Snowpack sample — Loveland Pass, Silver Plume, Colorado, USA (1/12/25, 11:40 AM MST)
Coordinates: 39.66, -105.88
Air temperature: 7 °F
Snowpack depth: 140 cm
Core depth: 10 cm
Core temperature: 41 °F
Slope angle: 11°, slope face: 30°
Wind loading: high
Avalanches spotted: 2
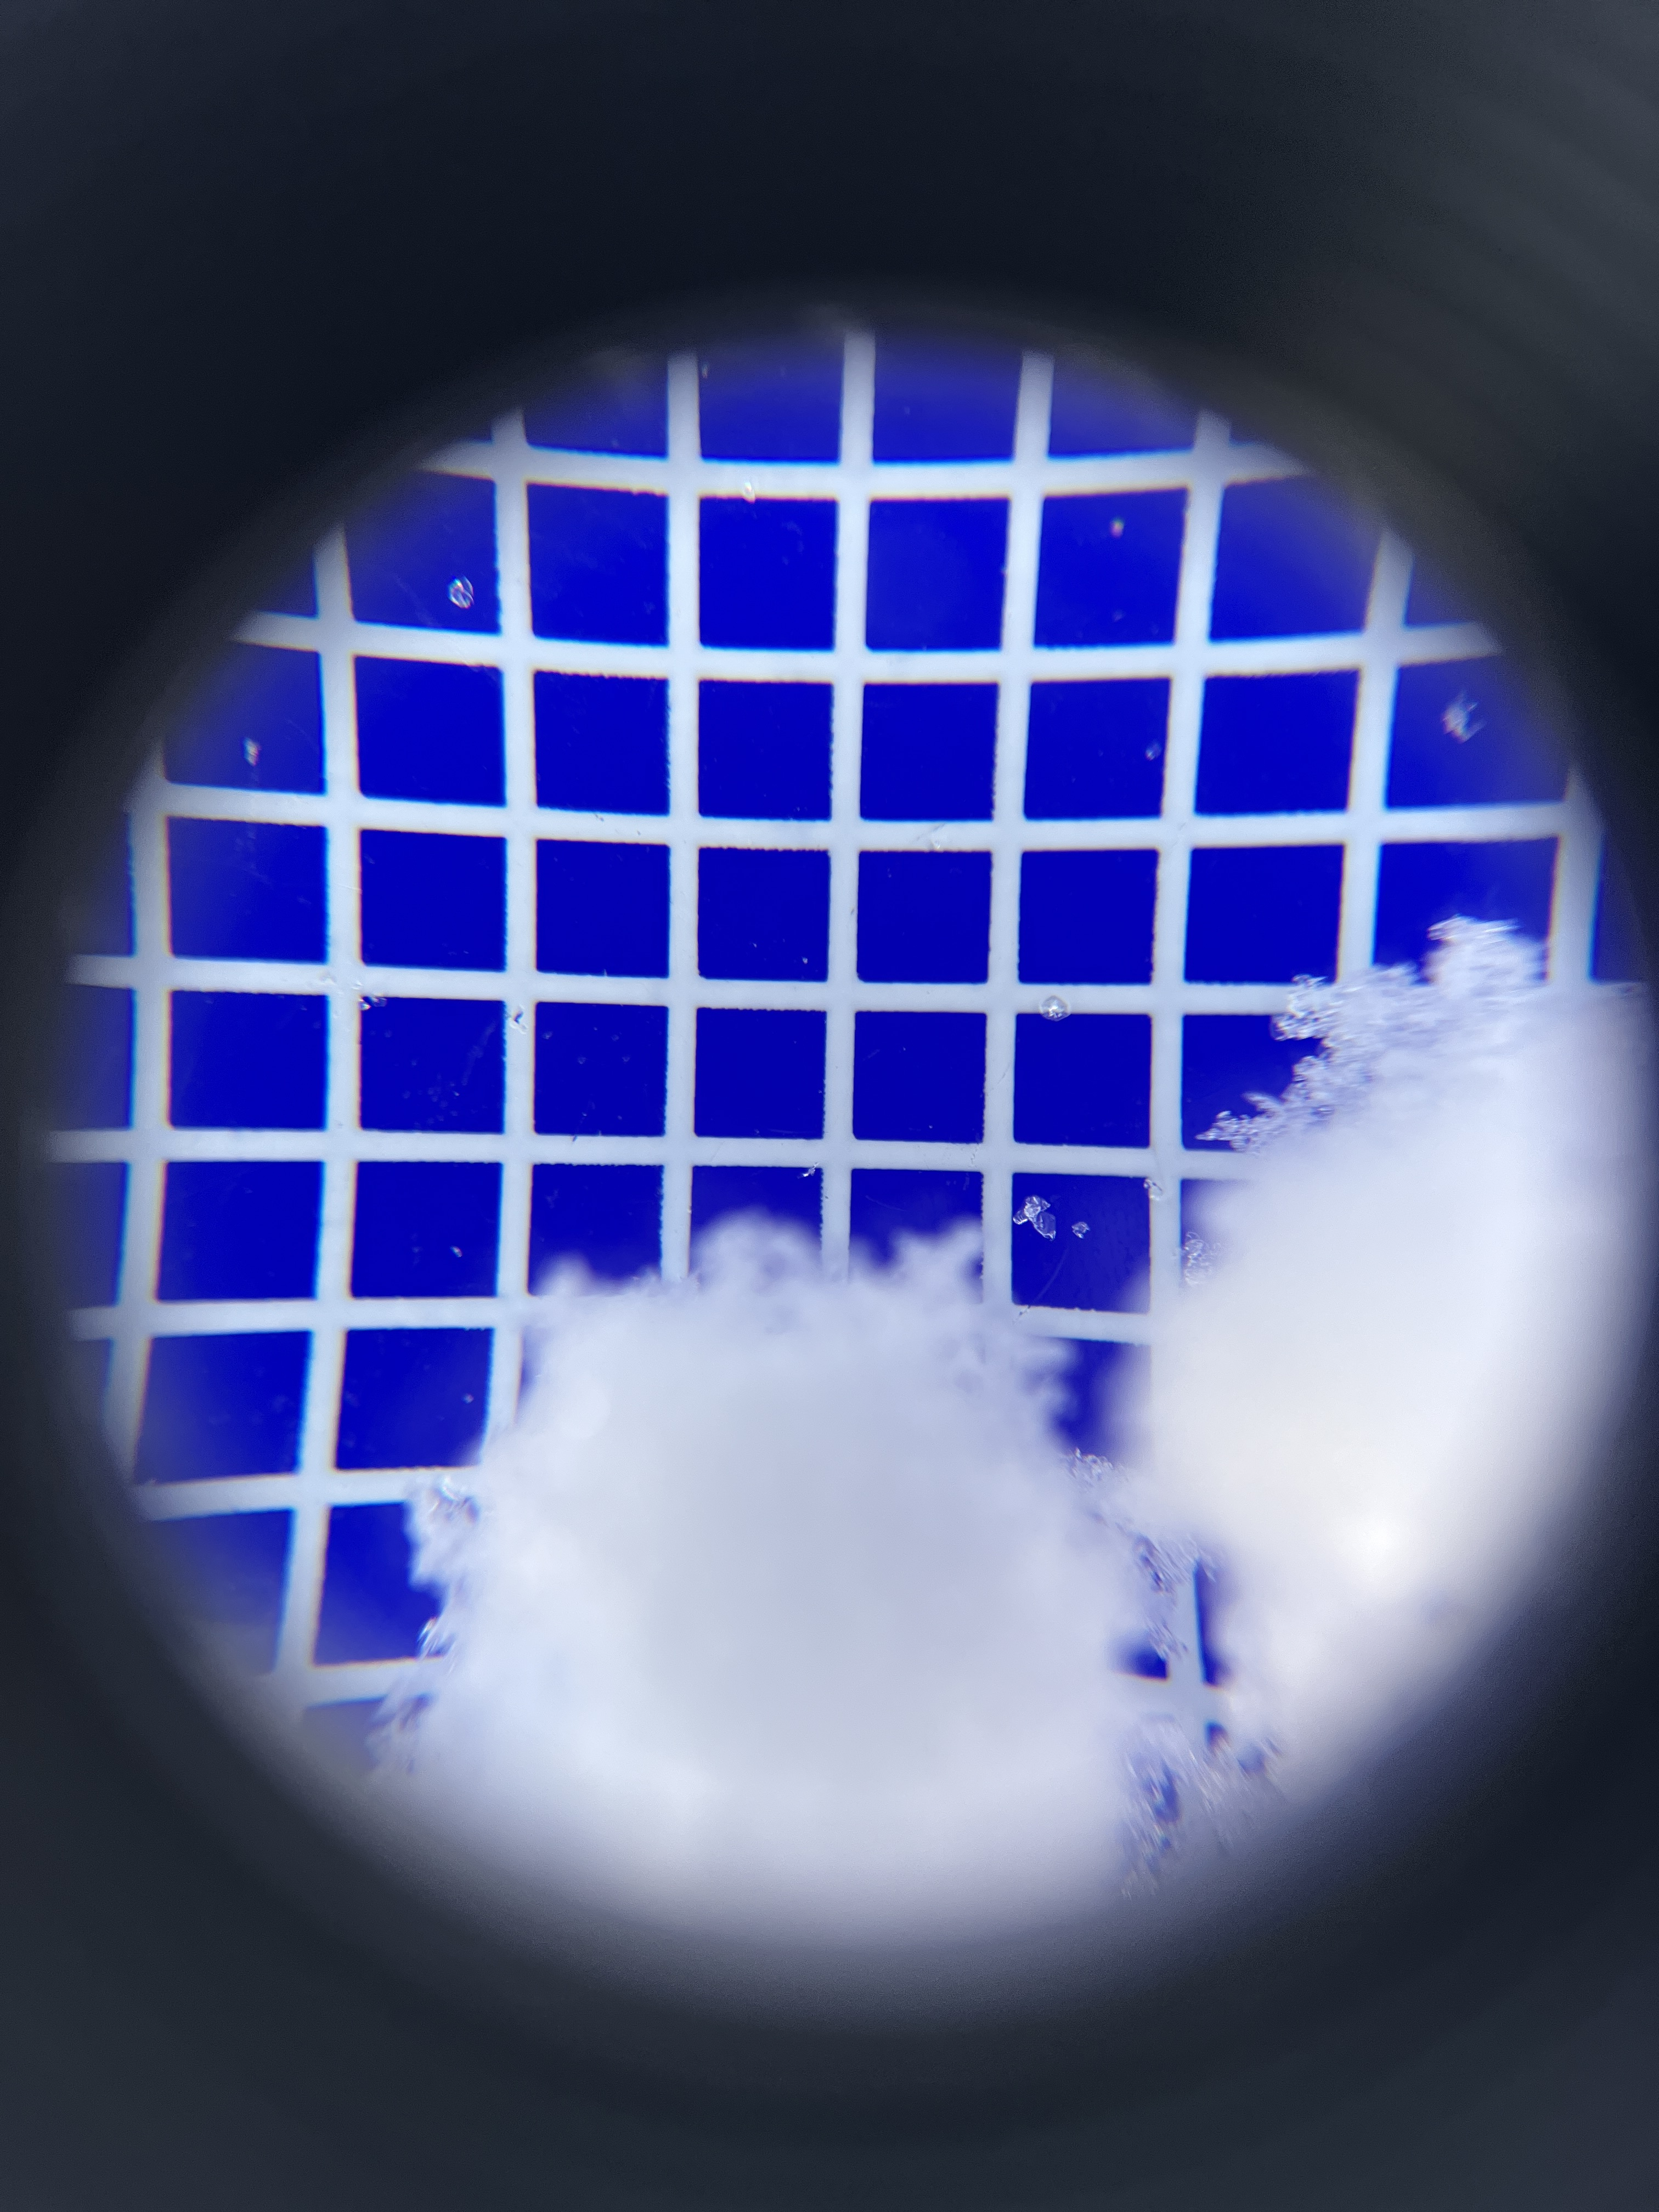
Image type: magnified_profile
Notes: Pilot using slightly modified coring method that took too large segment for snow profile picturing, advised not to use in higher level models. Two avalanche on south face nearby, partially cloudy with light snow in the last 24 hours. Lots of wind loading on eastern features.